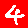
Digit: 4